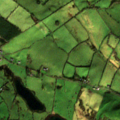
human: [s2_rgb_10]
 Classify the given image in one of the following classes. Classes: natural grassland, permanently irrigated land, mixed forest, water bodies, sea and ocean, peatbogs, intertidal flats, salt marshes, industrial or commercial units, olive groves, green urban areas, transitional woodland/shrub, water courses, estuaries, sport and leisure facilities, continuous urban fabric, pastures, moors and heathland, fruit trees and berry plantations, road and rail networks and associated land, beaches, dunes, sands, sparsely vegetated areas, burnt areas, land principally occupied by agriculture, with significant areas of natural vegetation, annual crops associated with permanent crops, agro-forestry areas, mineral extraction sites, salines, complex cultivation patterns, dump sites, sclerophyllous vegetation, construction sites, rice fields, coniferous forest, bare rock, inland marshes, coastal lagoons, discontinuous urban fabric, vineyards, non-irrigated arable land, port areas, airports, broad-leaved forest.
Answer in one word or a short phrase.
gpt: pastures, land principally occupied by agriculture, with significant areas of natural vegetation, water bodies